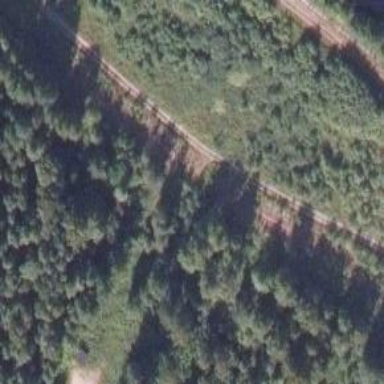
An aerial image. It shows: Unused railway yard.